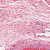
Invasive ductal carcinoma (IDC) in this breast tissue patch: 0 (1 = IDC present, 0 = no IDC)